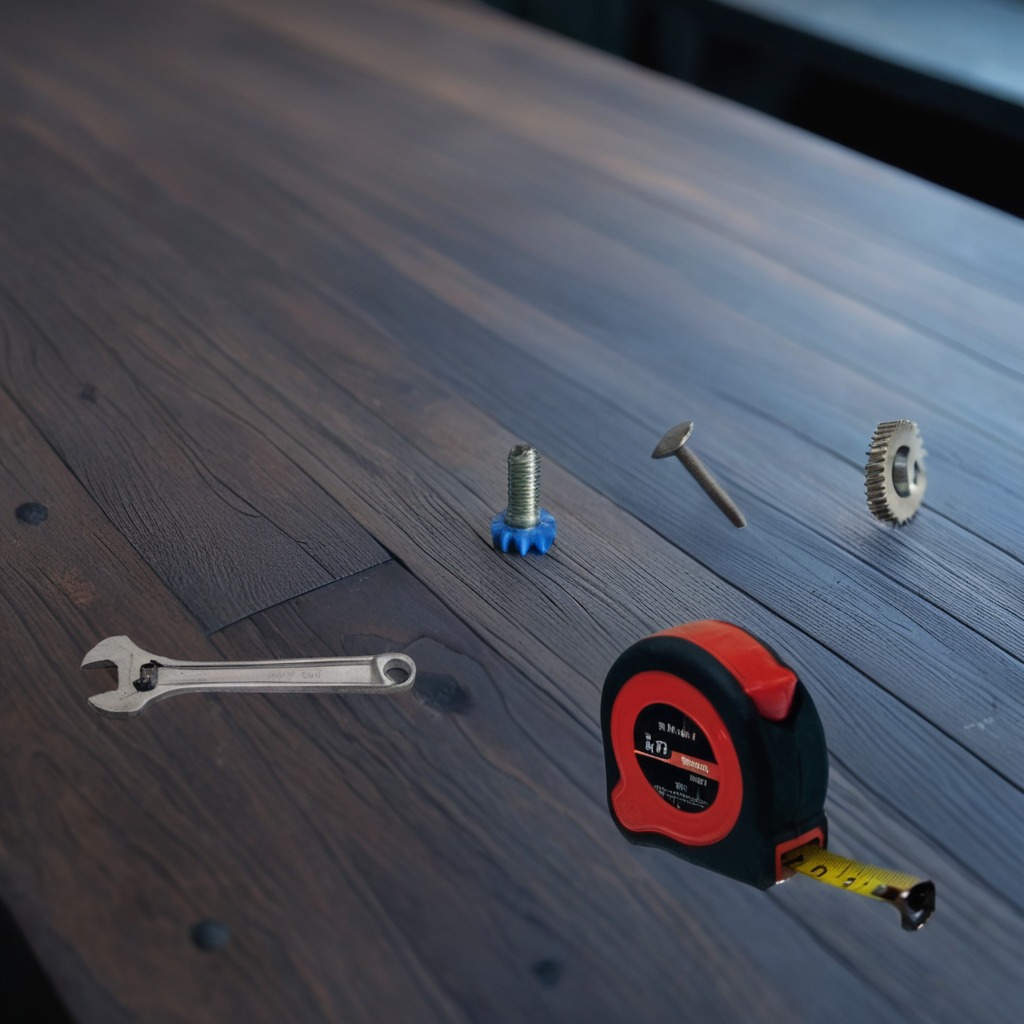
A gear with teeth, a measuring tape, a metal machine screw, an iron nail, and a wrench are lying on a table in a garage.